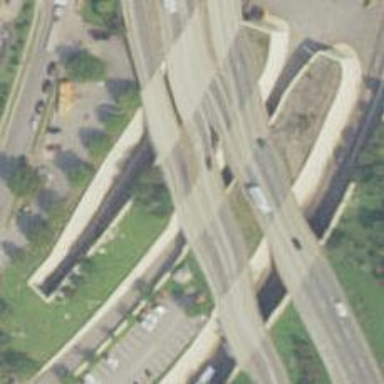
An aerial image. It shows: Asphalt motorway link.